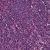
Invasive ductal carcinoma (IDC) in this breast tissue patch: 1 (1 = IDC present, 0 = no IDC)